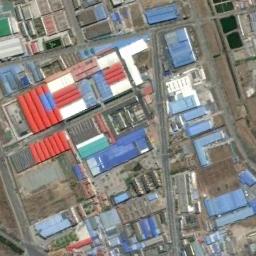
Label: industrial_area